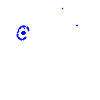
Particle: proton